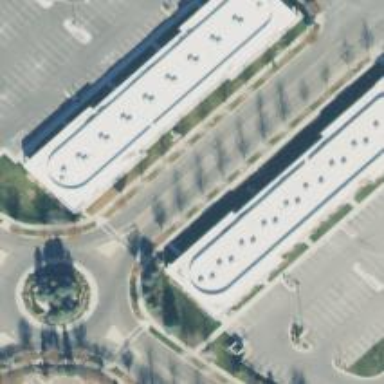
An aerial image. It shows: Commercial building.